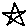
Label: star